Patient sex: M
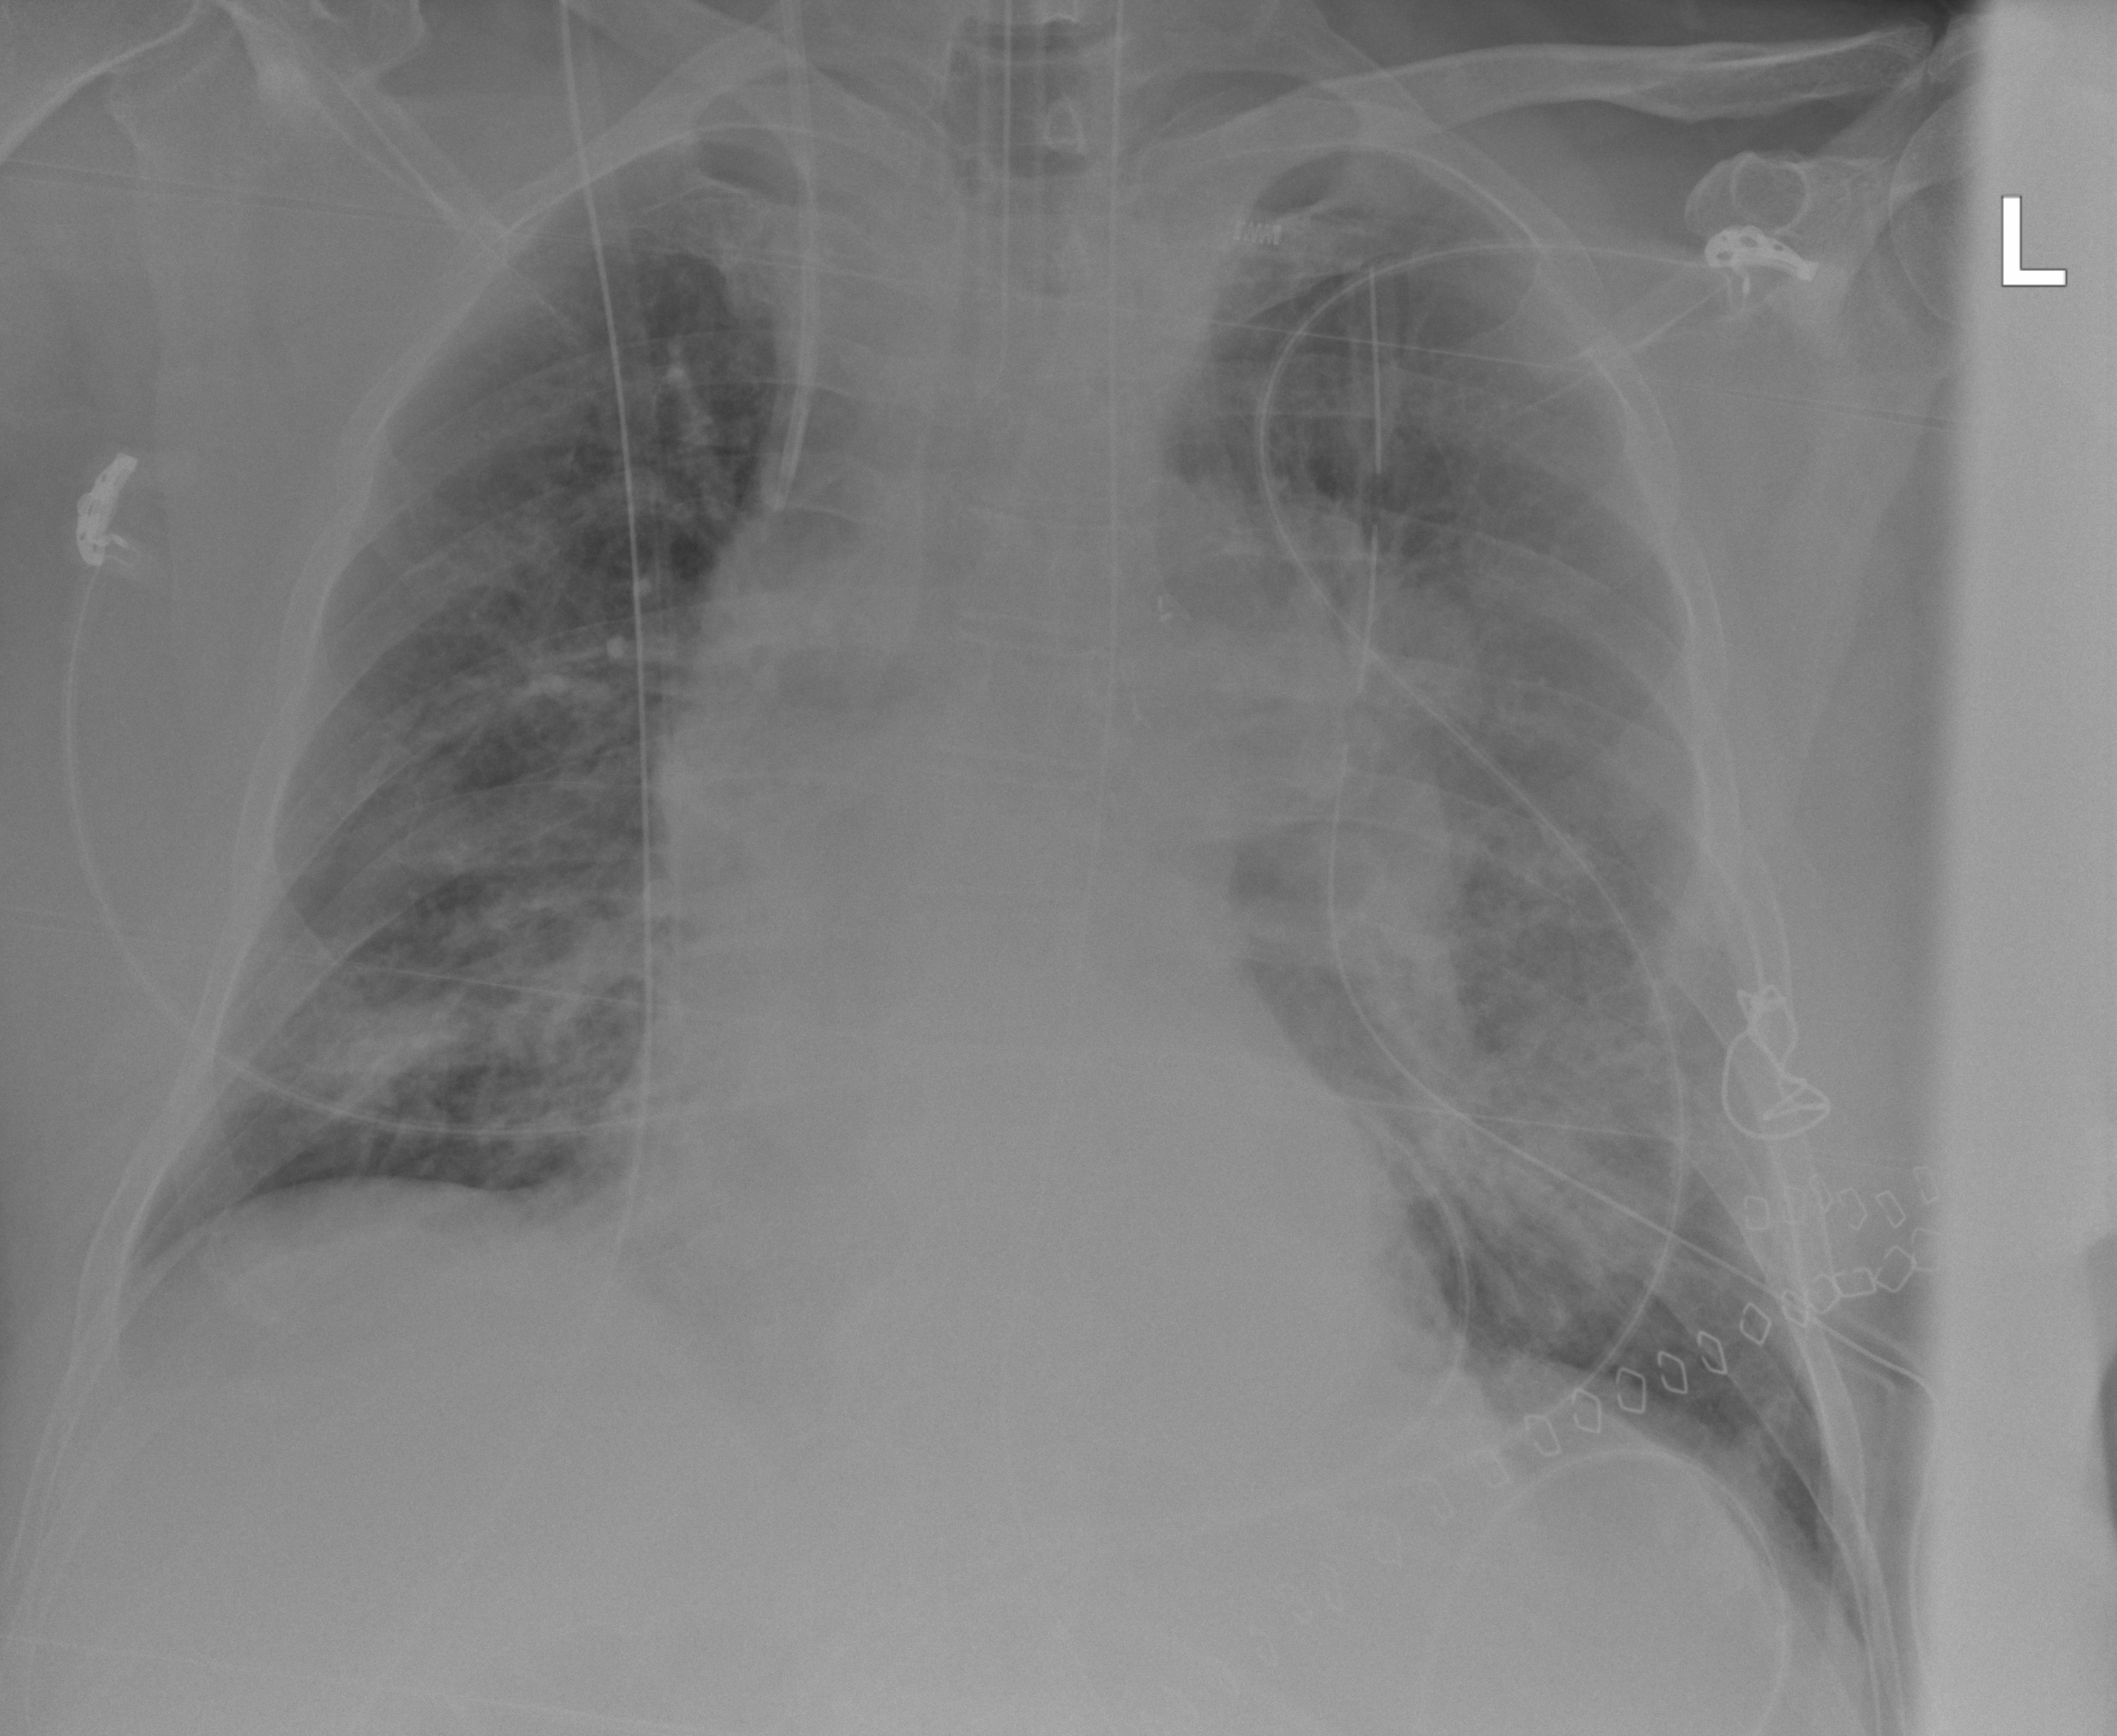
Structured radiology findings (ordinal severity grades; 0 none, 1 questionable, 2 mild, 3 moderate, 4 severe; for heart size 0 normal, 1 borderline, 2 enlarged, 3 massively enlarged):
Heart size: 1
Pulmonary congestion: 2
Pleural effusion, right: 1
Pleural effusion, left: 0
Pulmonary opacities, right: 0
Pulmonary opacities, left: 2
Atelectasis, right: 2
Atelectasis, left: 2